Interaction volume radius: 5 \u00c5
Interaction volume height: 10 \u00c5
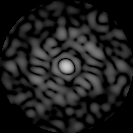
Disorder parameter: 0.7769